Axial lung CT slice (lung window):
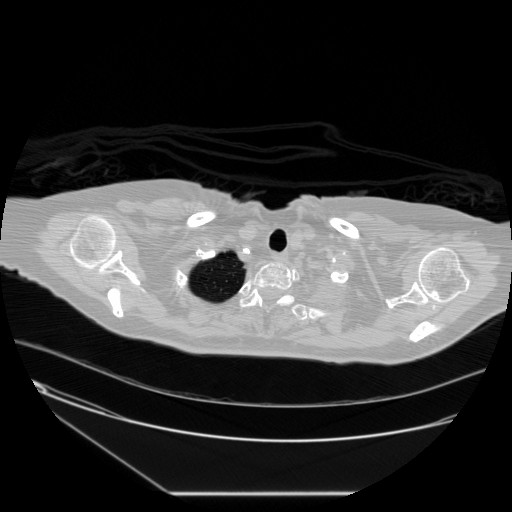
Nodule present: no